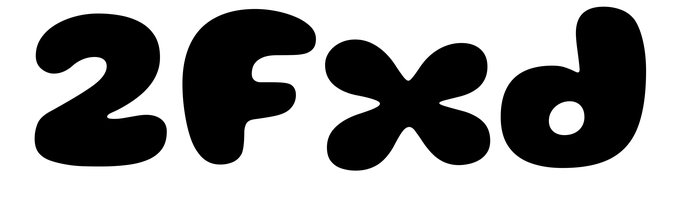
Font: Gluten_ExtraBold